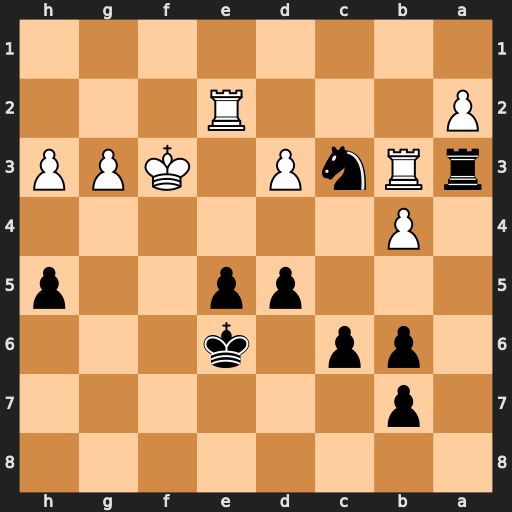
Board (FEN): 8/1p6/1pp1k3/3pp2p/1P6/rRnP1KPP/P3R3/8
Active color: b
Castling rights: -
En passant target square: -
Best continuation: Rxb3 axb3 Nxe2